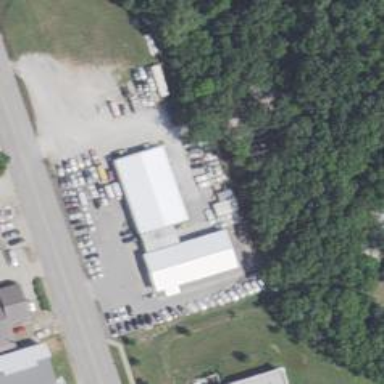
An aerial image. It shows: Commercial building with car shop.